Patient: sex M, age 85
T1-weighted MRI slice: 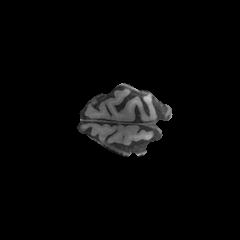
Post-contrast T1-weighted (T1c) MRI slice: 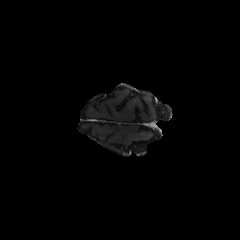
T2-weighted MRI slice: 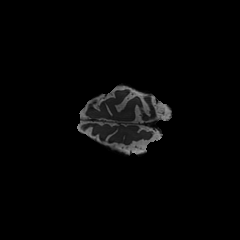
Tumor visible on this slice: no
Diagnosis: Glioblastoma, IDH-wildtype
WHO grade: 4